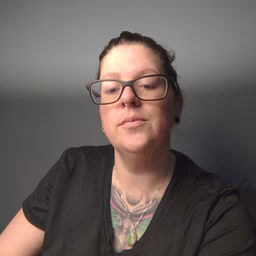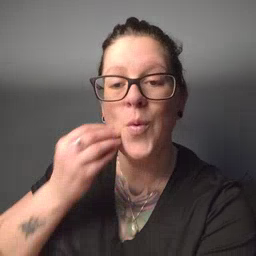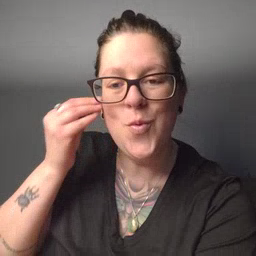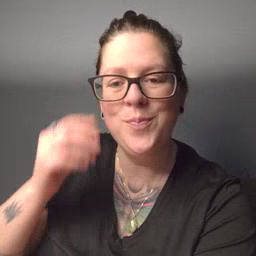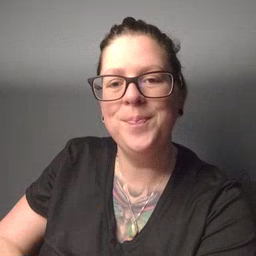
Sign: home